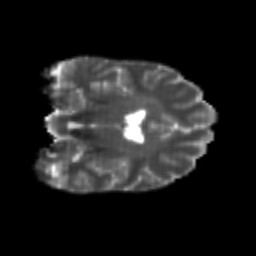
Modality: T2w
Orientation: coronal
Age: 24
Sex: female
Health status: healthy
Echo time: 0.074 s